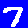
Digit: 7